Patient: sex M, age 75
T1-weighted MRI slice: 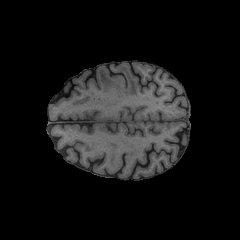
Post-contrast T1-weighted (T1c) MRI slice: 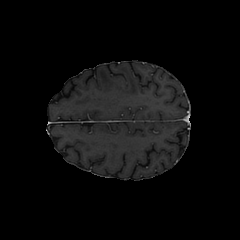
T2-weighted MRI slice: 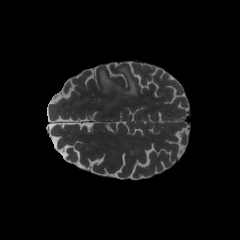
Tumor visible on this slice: yes
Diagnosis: Glioblastoma, IDH-wildtype
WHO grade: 4